Question: I have a problem which I like and I love to think about solutions, but I'm stuck unfortunately. I hope you like it too. The problem states:
I have two lists of 2D points(say A and B) and need to pair up points from A with points from B, under the condition that the sum of the distances in all pairs is minimal. A pair contains one point from A and one from B, a point can be used only once, and as many as possible pairs should be created(i.e. 'min(length(A), length(B))').
I've made a simple example, where color denotes which list the point is from, and the black connections are the solution.

Although this is a nice problem and I suspect is NP-hard, it gets nicer. I can build on existing solutions. Suppose I have two lists and the corresponding solution(i.e. the set of pairs), then the problem I need to solve is to reoptimalize that solution when a point is added to or removed from either list.
I've unfortunately not been able to come up with any non-brute force algorithm yielding the optimal solution. I hope you can. Any algorithm is appreciated in any (pseudo) language, preferably C#.
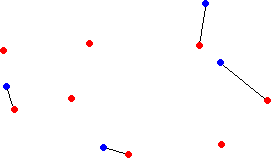
Answer: This problem is solvable in polynomial time via the <URL>. To get a square matrix, add dummy entries to the shorter list at "distance 0" from everything.